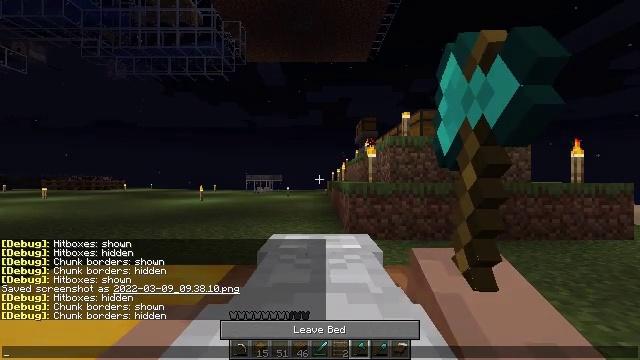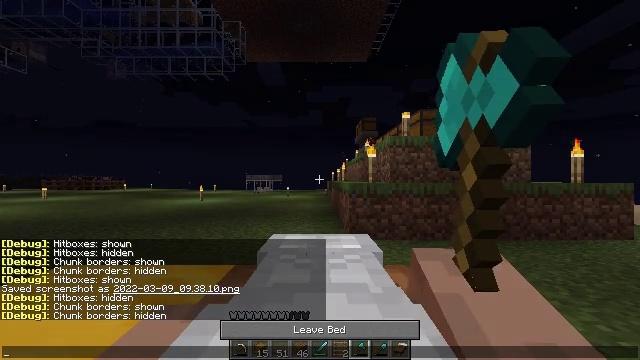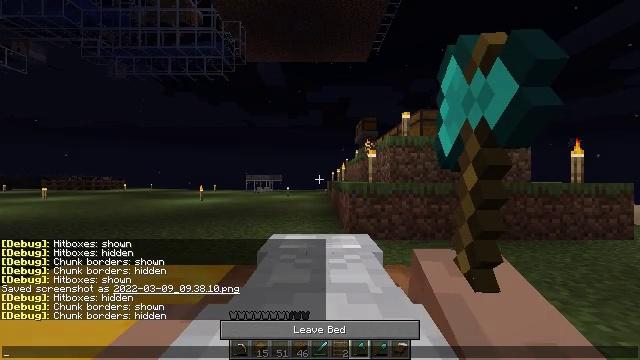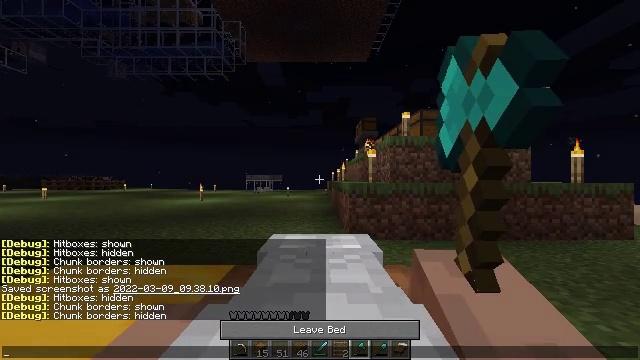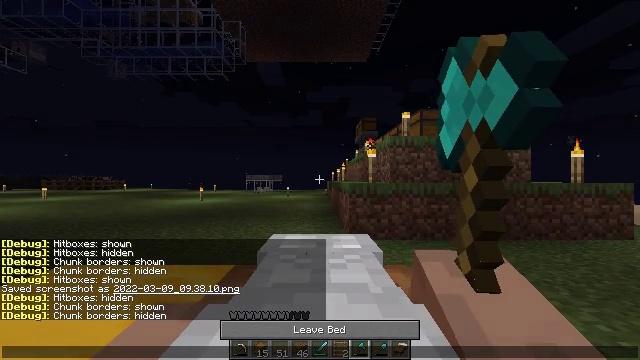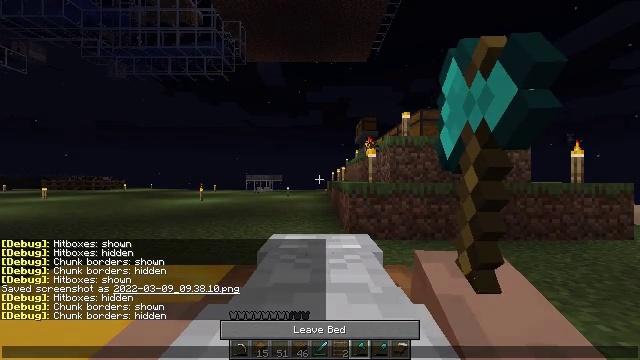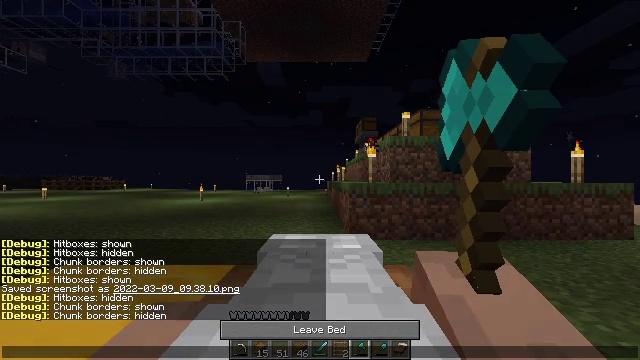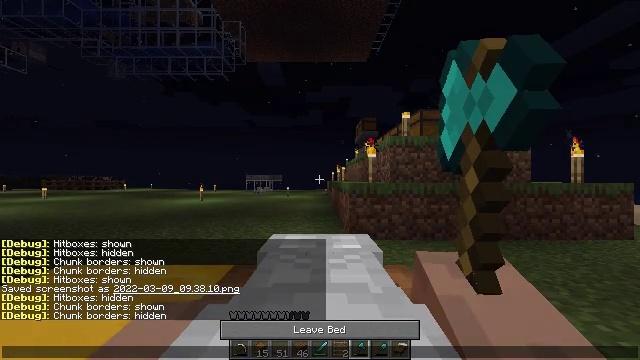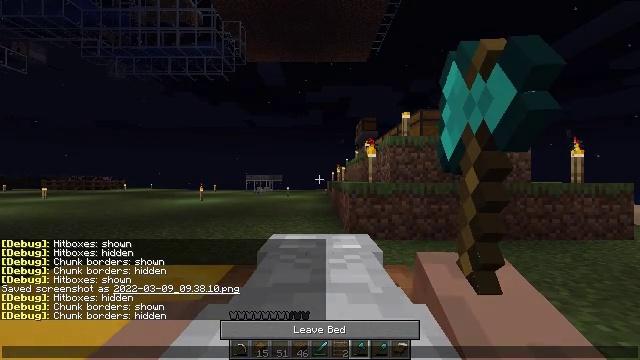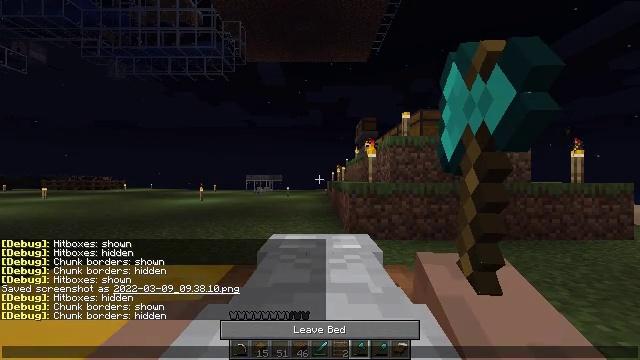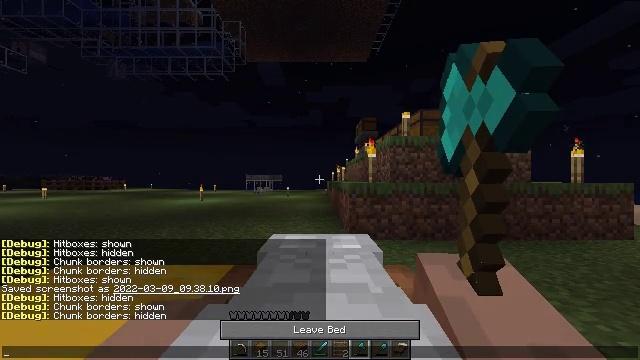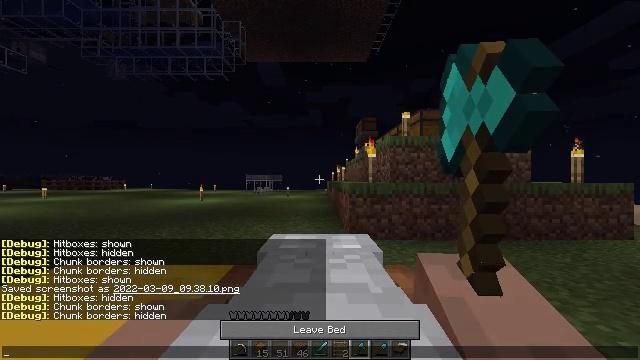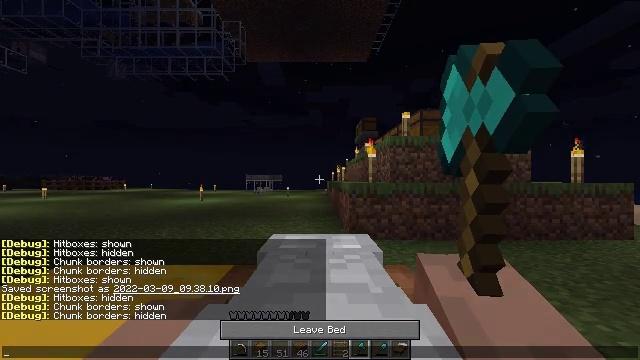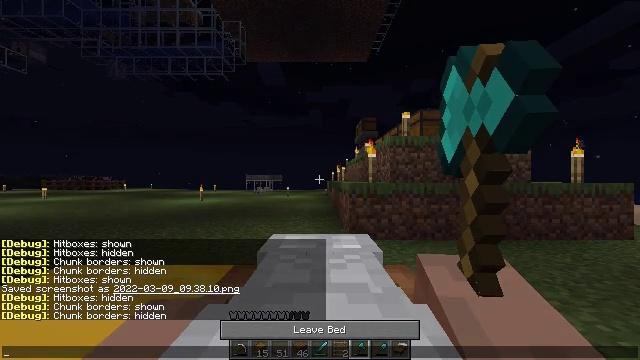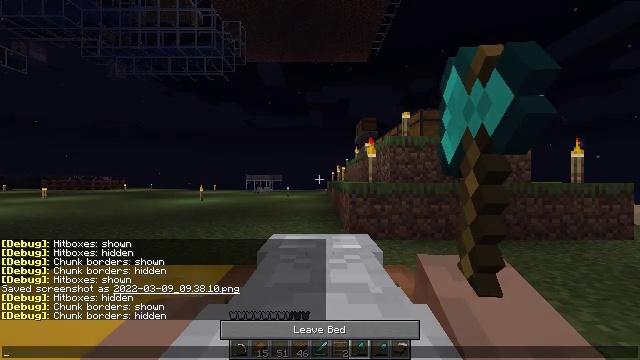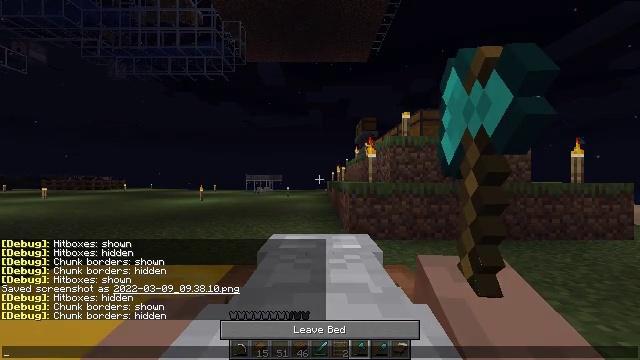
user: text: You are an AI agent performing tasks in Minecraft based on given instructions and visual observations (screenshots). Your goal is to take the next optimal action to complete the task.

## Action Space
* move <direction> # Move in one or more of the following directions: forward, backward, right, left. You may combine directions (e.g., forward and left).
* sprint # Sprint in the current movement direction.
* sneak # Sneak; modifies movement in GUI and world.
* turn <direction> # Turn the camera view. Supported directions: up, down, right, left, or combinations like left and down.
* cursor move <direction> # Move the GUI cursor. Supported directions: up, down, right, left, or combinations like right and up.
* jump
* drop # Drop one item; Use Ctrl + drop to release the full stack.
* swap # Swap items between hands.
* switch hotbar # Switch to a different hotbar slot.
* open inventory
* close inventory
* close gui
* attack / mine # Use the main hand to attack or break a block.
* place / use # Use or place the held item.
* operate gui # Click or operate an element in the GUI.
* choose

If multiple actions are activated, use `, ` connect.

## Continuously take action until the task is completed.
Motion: motion action
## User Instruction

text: Gather wheat by left-clicking on it.
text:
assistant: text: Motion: no_op
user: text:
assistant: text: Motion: no_op
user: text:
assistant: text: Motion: no_op
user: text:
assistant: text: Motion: no_op
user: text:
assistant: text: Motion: no_op
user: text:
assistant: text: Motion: no_op
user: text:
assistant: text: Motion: no_op
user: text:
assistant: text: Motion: no_op
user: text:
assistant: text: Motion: no_op
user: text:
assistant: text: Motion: no_op
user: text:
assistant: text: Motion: no_op
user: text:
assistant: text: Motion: no_op
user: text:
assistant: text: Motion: no_op
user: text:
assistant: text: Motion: no_op
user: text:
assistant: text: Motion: no_op
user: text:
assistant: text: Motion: no_op
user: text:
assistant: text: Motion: no_op
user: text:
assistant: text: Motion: no_op
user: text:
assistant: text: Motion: no_op
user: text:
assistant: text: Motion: no_op
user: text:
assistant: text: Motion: no_op
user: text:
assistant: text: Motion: no_op
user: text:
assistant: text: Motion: no_op
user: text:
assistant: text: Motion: no_op
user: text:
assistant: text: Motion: no_op
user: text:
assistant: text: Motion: no_op
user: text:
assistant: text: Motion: no_op
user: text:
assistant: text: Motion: no_op
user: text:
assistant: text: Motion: no_op
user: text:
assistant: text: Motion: no_op